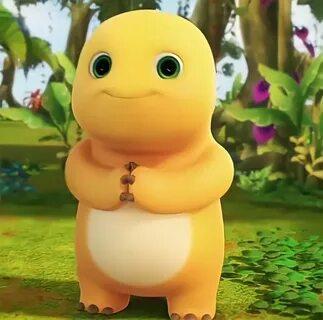
Label: nailong